Question: I use PFQueryTableViewController to retrieve data from a PFObject. This is finally successful, however, the textLabel and detailTextLabel are on top of themselves. Beneath the picture is my code for the cell. When I used this customCell for just a normal TableView, the text labels were spaced appropriately.

'''
- (void)layoutSubviews {
[super layoutSubviews];
self.imageView.frame = CGRectMake(1,1,69,69);
float limgW = self.imageView.image.size.width;
if(limgW > 0) {
self.textLabel.frame = CGRectMake(74,self.textLabel.frame.origin.y,self.textLabel.frame.size.width,self.textLabel.frame.size.height);
self.detailTextLabel.frame = CGRectMake(74,self.detailTextLabel.frame.origin.y,self.detailTextLabel.frame.size.width,self.detailTextLabel.frame.size.height);
}
}
'''
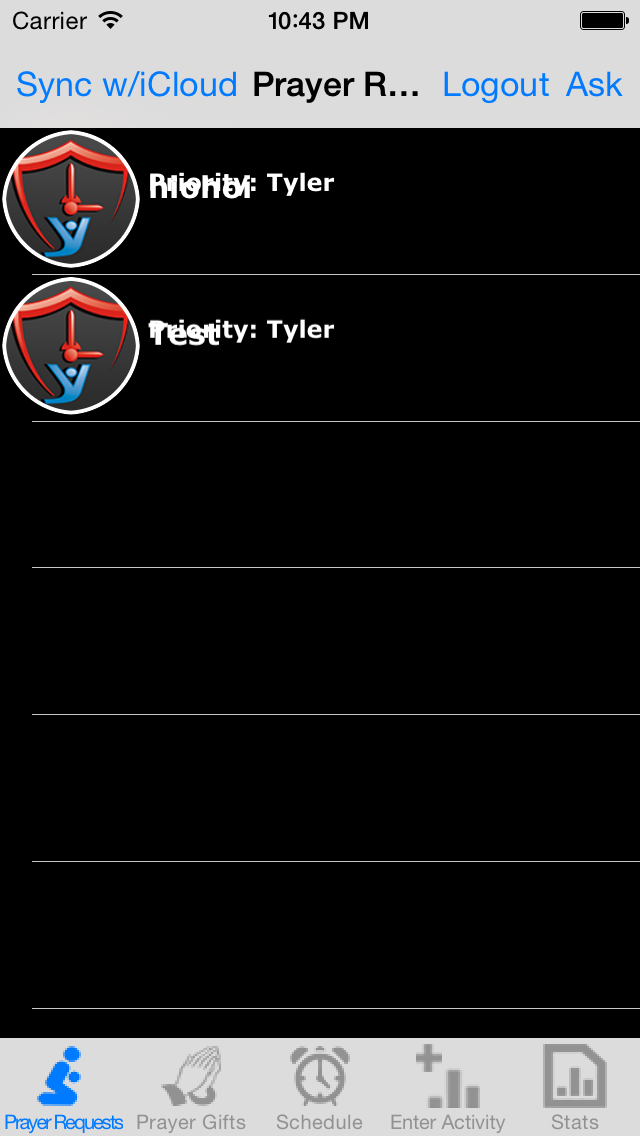
Answer: You can manage the frames like this:
'''
self.textLabel.frame = CGRectMake(74,self.textLabel.frame.origin.y,self.textLabel.frame.size.width,self.textLabel.frame.size.height);
self.detailTextLabel.frame = CGRectMake(74,self.detailTextLabel.frame.origin.y+self.textLabel.frame.size.height,self.detailTextLabel.frame.size.width,self.detailTextLabel.frame.size.height);
'''
So that the 'detailTextLabel' will start after the 'textLabel' finishes...
All the best!!!